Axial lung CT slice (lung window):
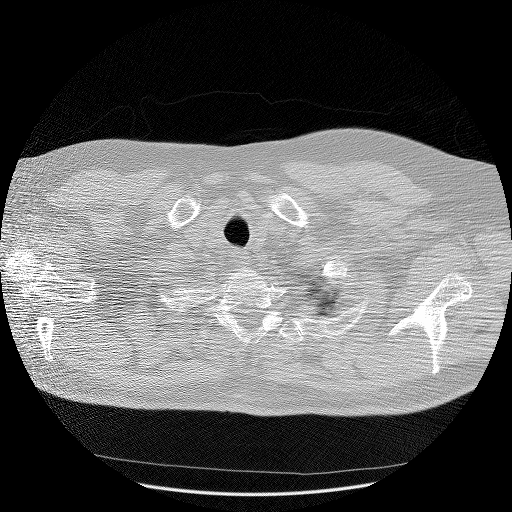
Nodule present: no